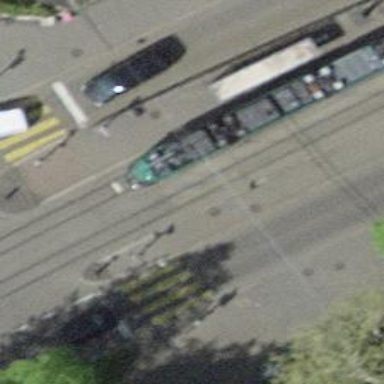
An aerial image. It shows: Tram stop for public transport.